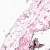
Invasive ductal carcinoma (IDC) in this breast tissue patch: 0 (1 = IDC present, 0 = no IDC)